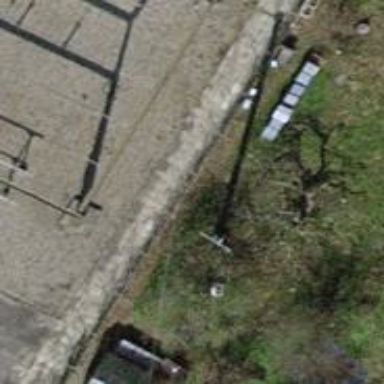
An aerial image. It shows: Power pole.